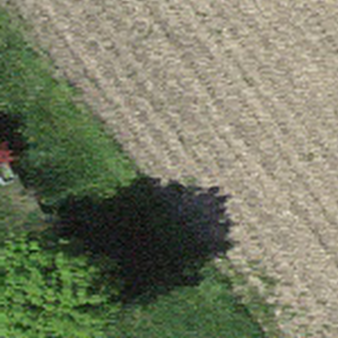
Label: other